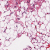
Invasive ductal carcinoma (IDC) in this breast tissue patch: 0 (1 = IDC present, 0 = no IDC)